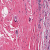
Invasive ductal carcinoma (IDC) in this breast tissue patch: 0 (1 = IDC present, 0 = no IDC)